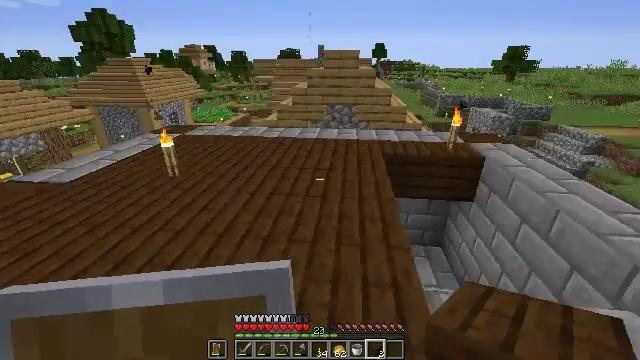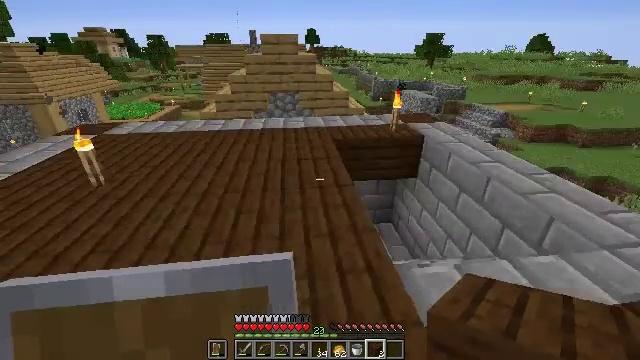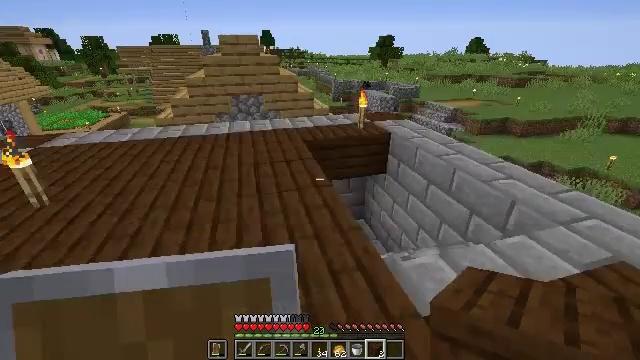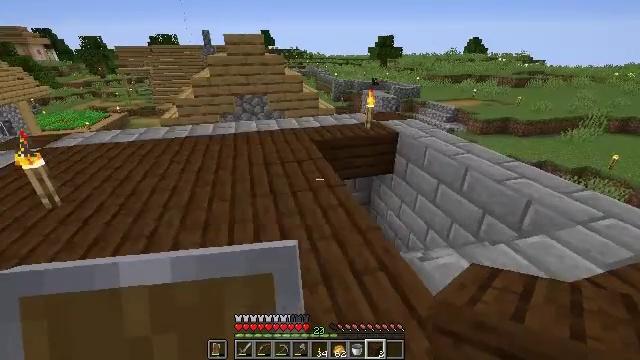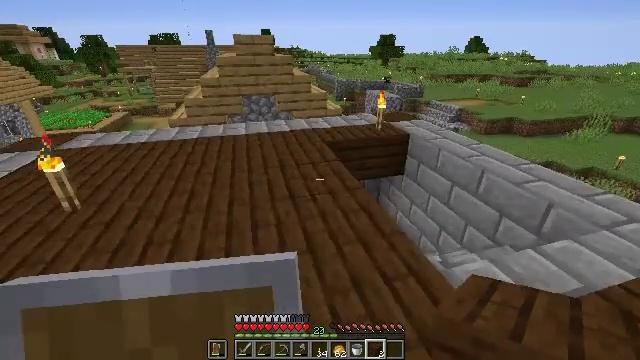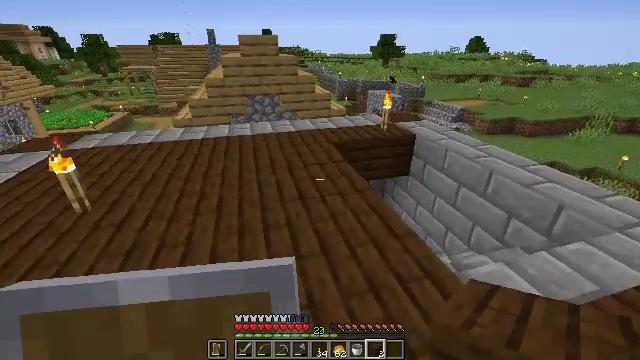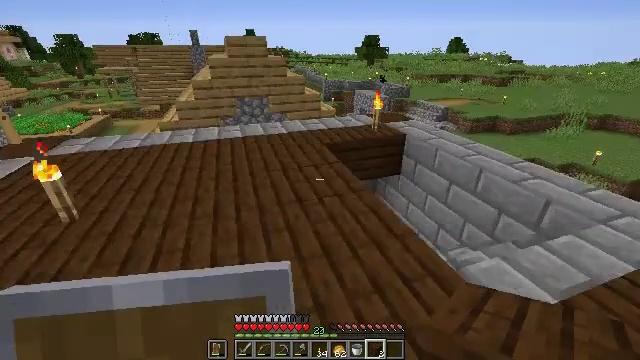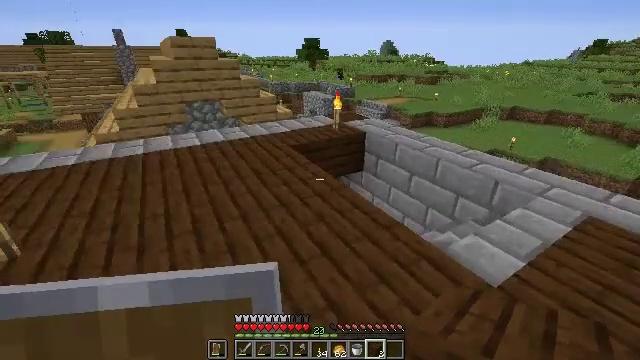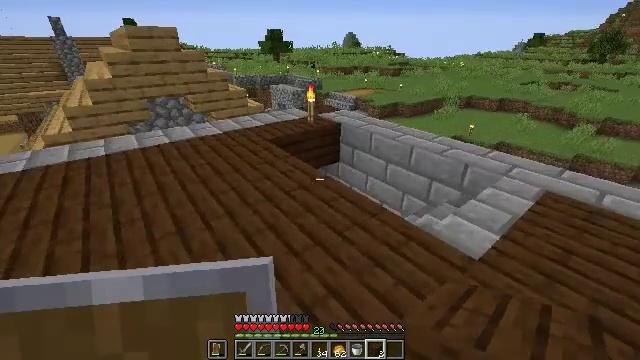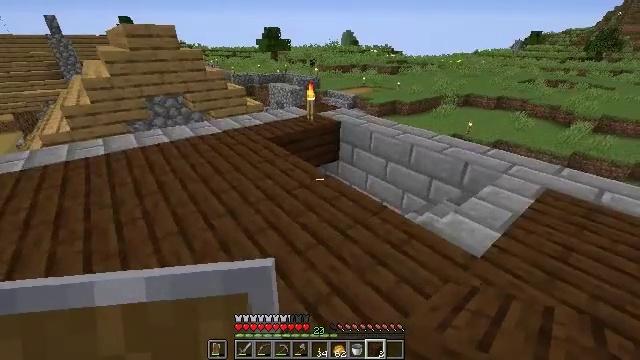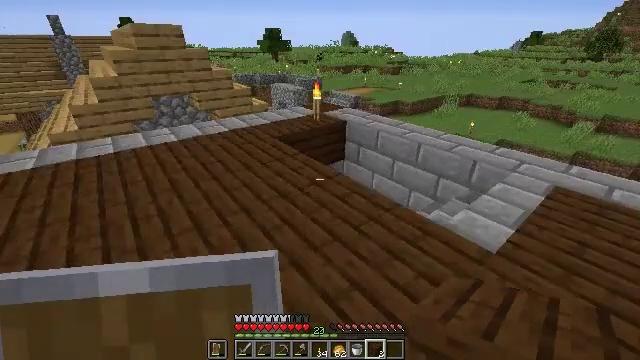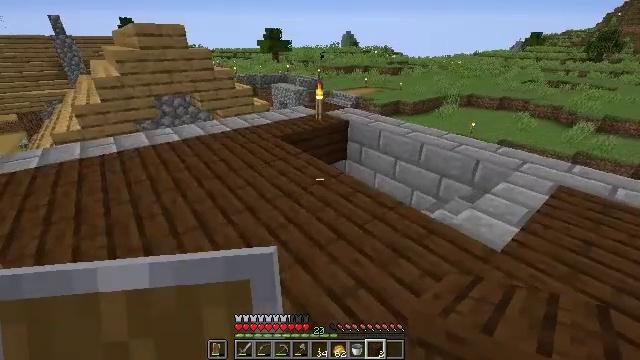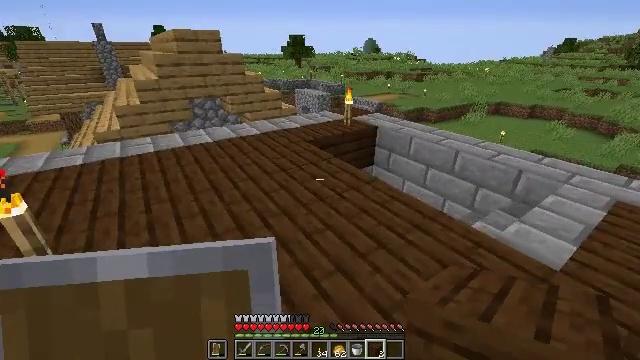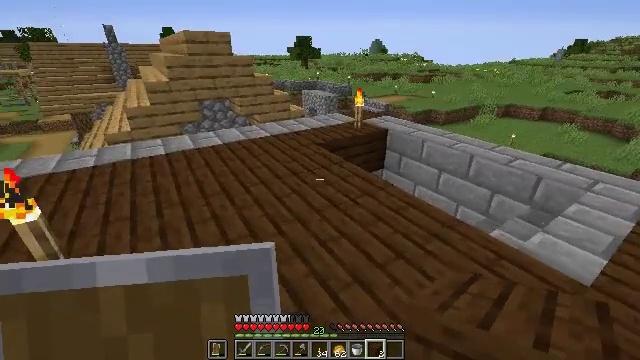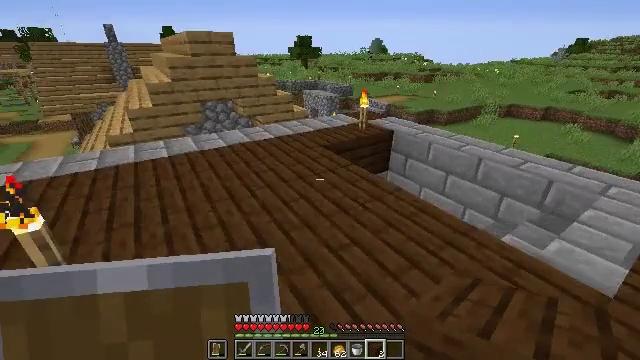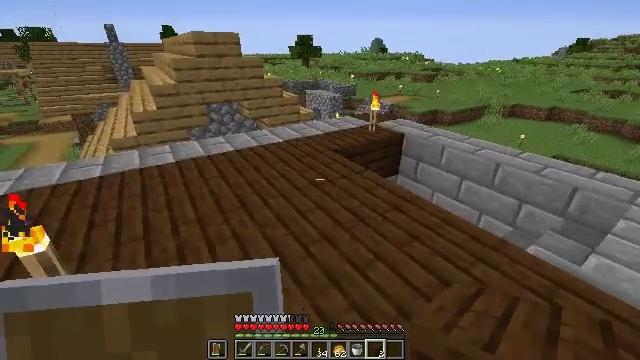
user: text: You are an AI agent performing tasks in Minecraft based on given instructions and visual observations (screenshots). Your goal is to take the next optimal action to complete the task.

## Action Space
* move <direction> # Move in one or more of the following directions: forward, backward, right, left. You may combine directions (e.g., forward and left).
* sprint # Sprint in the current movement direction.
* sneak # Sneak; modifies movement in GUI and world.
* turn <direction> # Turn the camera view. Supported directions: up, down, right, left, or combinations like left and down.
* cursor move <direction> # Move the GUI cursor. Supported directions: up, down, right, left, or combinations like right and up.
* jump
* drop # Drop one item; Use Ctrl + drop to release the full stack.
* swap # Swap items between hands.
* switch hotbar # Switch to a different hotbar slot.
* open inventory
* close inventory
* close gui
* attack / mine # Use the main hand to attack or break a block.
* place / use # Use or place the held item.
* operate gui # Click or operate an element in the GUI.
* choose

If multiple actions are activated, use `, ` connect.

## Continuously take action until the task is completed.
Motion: motion action
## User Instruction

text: Break a light gray bed.
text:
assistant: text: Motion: move forward and move left, turn right and down
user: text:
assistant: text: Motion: move left, turn right
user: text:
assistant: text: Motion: move left
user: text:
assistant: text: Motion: move left
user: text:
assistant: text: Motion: move left
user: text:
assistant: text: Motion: move left, turn right
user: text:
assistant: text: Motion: move left, turn right
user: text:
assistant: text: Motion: move left, turn right and down
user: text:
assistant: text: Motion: no_op
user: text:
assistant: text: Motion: no_op
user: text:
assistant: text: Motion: move left
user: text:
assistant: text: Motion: move forward and move left, turn left and up
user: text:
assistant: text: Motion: move forward and move left, turn left
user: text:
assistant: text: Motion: move forward and move left
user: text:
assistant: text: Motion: move forward and move left
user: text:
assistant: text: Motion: move forward
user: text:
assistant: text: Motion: move forward, turn left and down
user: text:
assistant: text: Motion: turn left
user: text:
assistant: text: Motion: turn left
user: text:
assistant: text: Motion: move back
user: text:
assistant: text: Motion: move back and move left, turn right and up
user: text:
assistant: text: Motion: move back and move left, turn right and up
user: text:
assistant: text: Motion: move left, turn right and up
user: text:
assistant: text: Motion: move forward and move left, turn right and up
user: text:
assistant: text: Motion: move forward, turn right
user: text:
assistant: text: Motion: move forward, turn right and down
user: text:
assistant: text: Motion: turn right
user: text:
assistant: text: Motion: turn right and down
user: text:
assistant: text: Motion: move back, turn right and down
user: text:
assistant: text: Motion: move back and move right, turn right and down